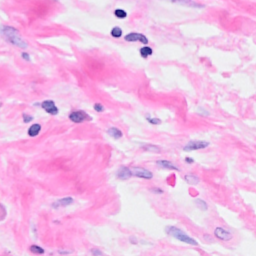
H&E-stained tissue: Breast